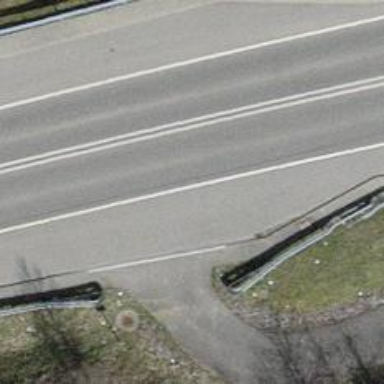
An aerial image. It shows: Asphalt trunk motorway.